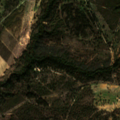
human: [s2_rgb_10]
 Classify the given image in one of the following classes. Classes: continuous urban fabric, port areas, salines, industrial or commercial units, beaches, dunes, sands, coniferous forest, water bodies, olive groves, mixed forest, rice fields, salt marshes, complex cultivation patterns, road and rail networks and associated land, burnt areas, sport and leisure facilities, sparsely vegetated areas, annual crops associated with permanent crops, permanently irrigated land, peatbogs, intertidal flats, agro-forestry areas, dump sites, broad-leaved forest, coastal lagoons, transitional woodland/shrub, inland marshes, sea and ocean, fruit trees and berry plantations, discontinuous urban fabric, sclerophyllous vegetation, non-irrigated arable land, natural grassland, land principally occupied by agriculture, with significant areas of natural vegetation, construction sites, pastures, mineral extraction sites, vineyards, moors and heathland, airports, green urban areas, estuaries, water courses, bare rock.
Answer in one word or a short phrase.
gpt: pastures, land principally occupied by agriculture, with significant areas of natural vegetation, broad-leaved forest, mixed forest, transitional woodland/shrub